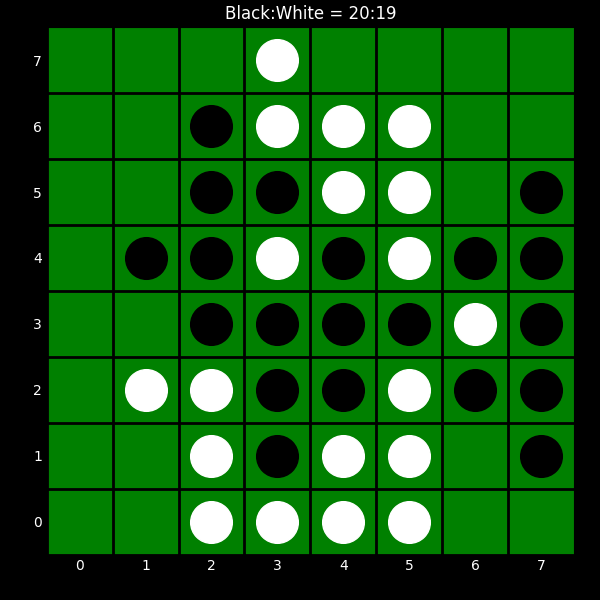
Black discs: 20
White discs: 19